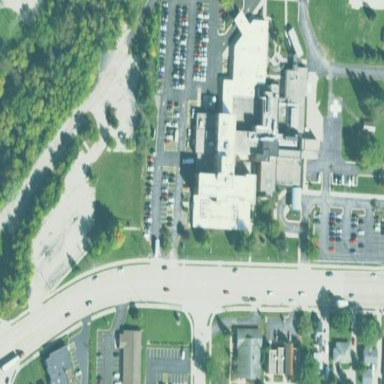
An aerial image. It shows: Hospital building.